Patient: sex M, age 66
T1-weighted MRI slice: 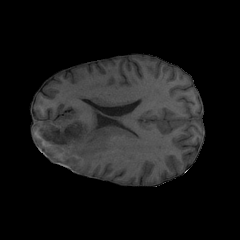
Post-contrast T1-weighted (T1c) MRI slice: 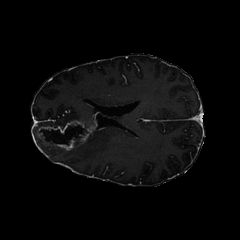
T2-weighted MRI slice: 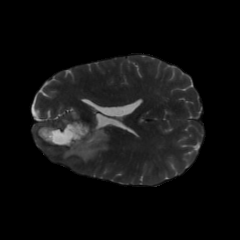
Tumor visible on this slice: yes
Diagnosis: Glioblastoma, IDH-wildtype
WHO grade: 4